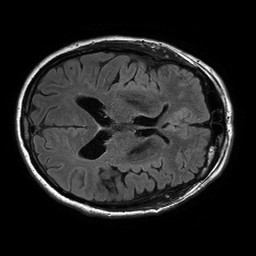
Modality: FLAIR
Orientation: axial
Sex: male
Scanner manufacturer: philips
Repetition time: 11 s
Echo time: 0.125 s